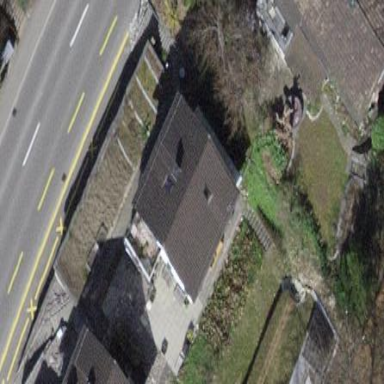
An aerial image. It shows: Detached building.